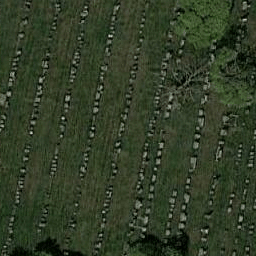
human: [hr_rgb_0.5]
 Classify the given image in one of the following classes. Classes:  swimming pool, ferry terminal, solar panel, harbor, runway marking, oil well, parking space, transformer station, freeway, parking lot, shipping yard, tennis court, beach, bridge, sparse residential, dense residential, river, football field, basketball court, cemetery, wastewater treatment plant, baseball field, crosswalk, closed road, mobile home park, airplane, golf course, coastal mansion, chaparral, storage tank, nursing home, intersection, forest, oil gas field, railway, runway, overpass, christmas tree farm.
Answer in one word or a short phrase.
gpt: cemetery